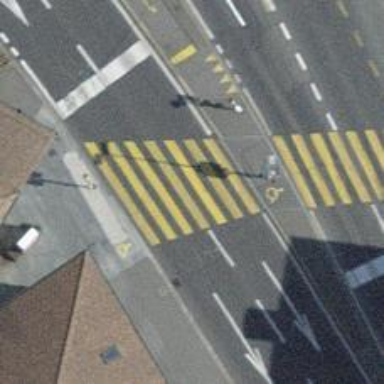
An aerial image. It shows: Crossing with traffic signals. It is zebra crossing.